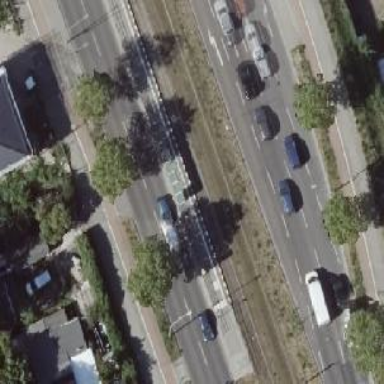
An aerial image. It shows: Tram stop position for public transport.